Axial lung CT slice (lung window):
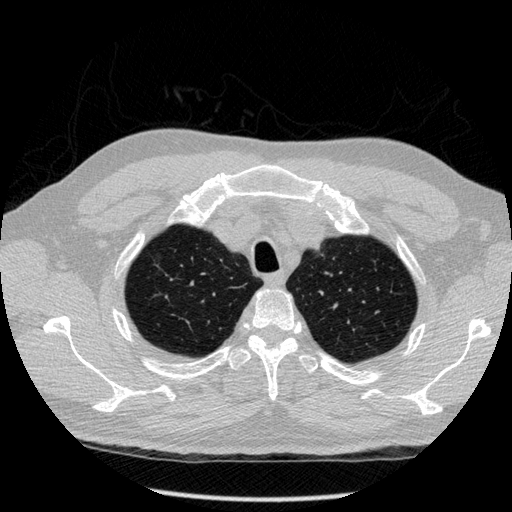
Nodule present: no